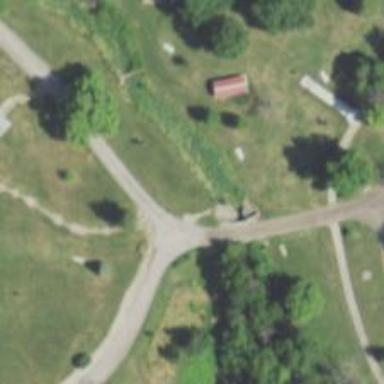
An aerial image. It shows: Disc golf course.